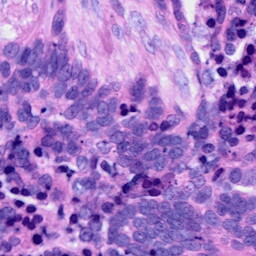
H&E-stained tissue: Ovarian